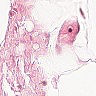
Metastatic tissue present: no